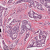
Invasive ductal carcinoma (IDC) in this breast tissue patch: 1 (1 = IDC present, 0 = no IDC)